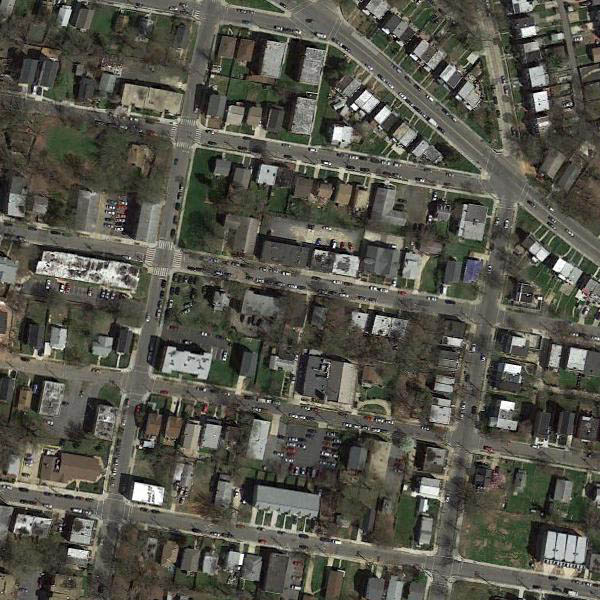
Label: DenseResidential